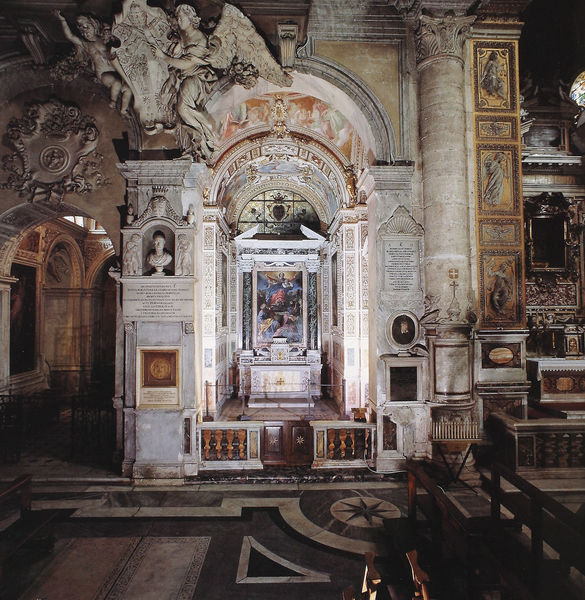
Titel: Cappella Cerasi
Standort: Rom, S. Maria del Popolo, Cappella Cerasi (EU - I - Latium)
Schlagwörter: gemälde, marmor, säulen, malerei, barock, bild, kirche, engel, statue, papst, büste, nische, gewölbe, glaube, balustrade, dom, gebet, altar, wappen, skulpturen, fresken, kapelle, tiara, museum, altarbild, sakralbau, tonnengewölbe, halbsäule, altargemälde, sprenggiebel, papstwappen, barockkirche